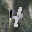
Label: 4